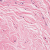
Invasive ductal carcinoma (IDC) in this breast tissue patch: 0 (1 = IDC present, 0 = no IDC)